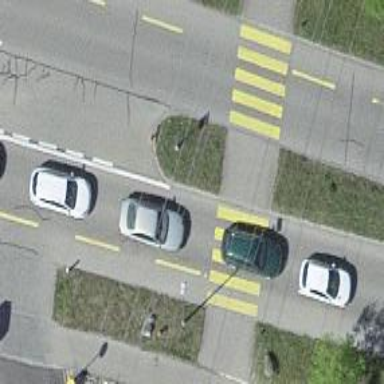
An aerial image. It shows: Marked crossing on footway.